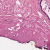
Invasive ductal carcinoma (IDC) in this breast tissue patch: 0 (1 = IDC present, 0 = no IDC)